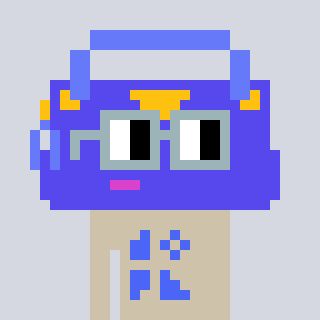
a pixel art character with square dark gray glasses, a bag-shaped head and a bege-colored body on a cool background